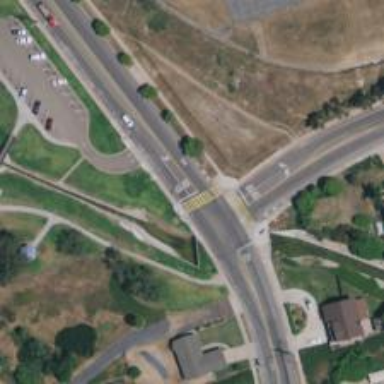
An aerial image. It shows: Road with stop sign.